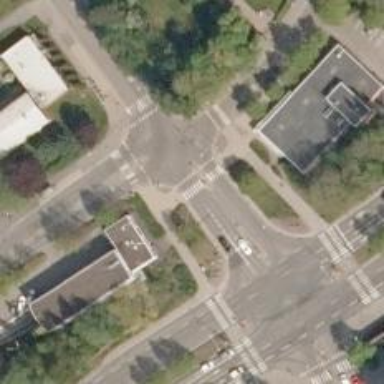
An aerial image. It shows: Marked road crossing.